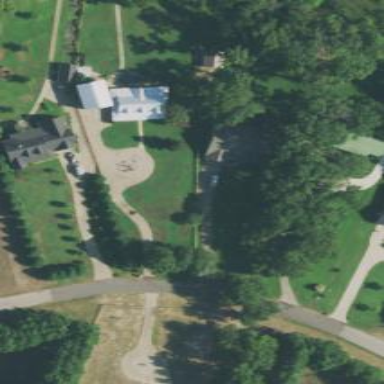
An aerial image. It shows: Driveway.